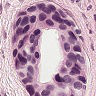
Metastatic tissue present: yes